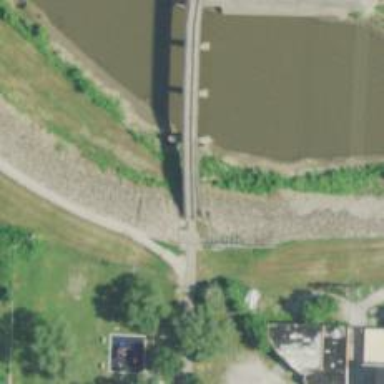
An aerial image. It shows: Asphalt cycleway on bridge over abandoned railway.